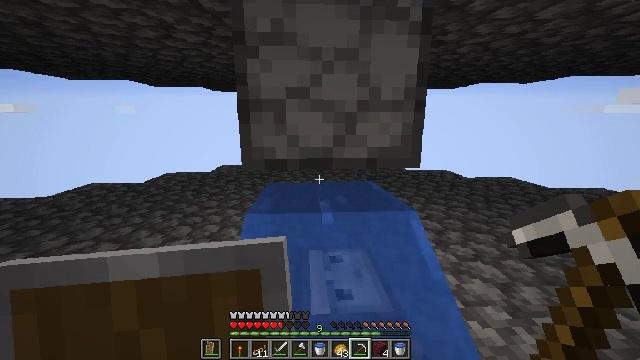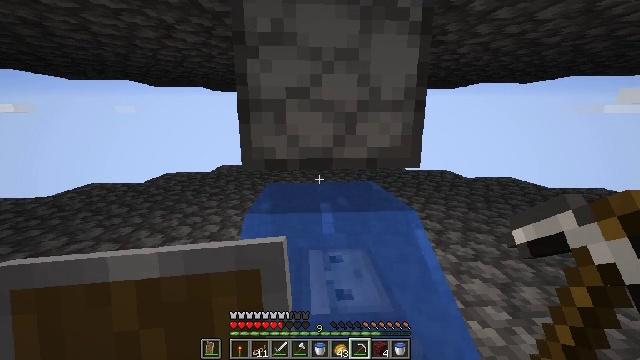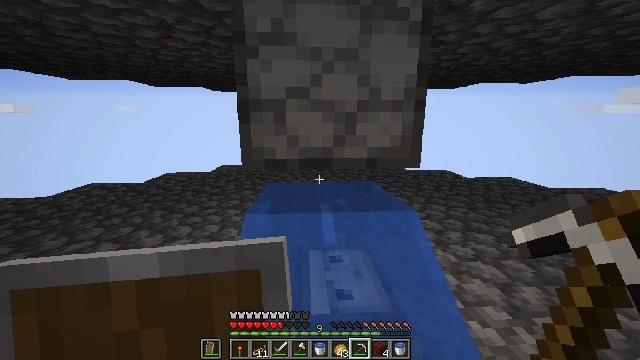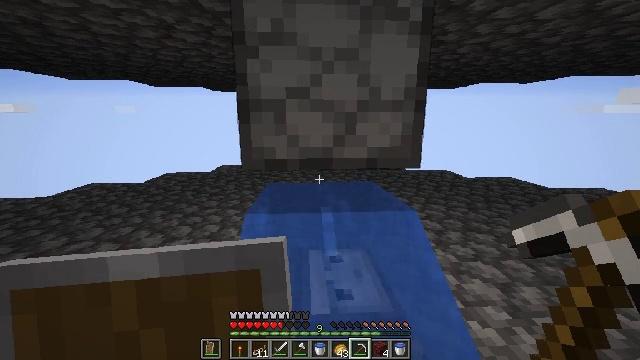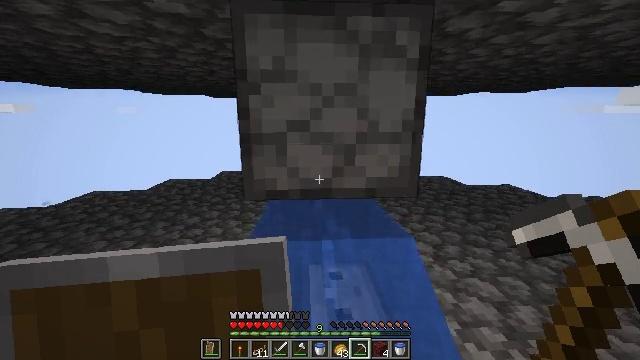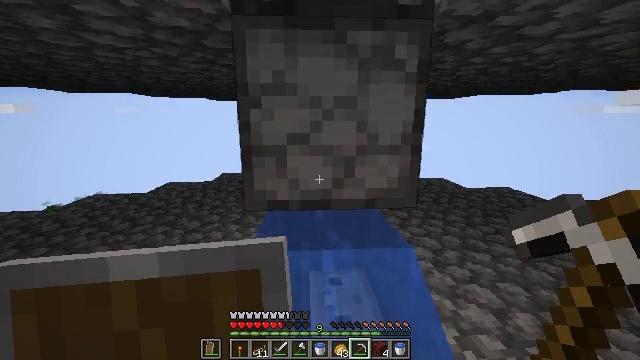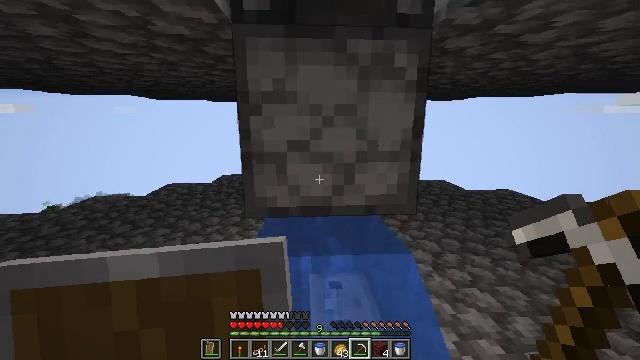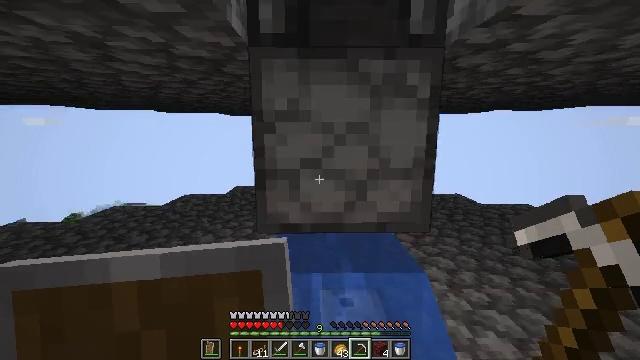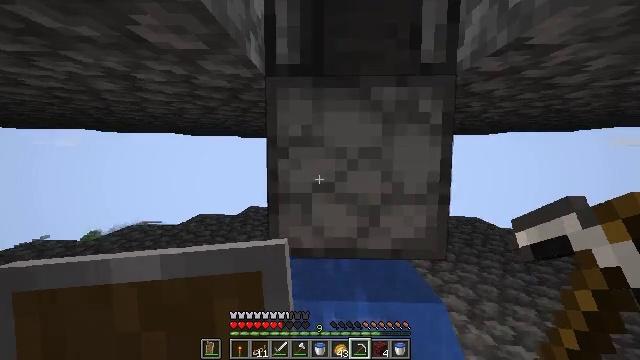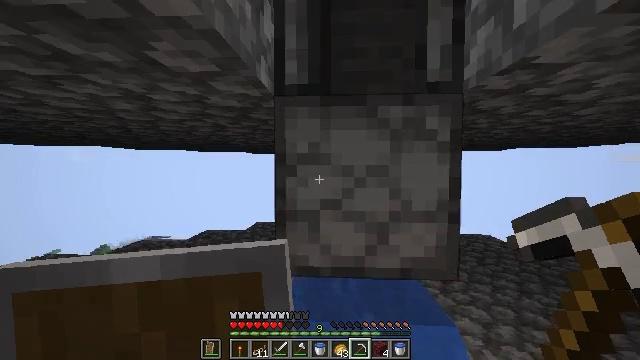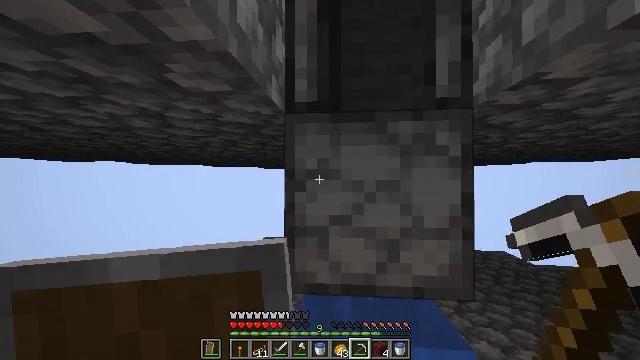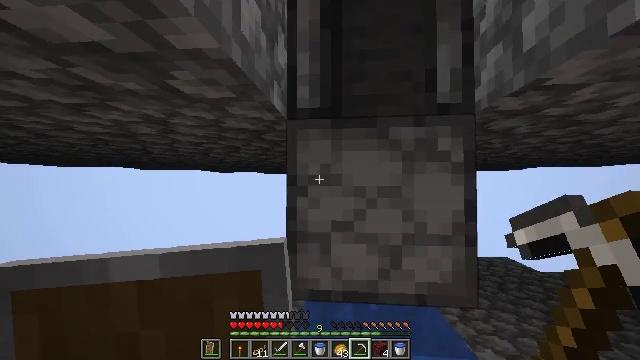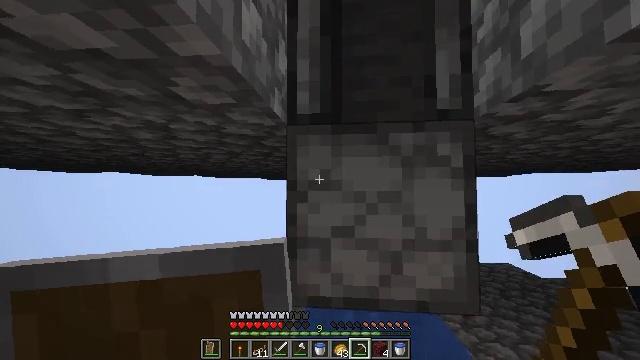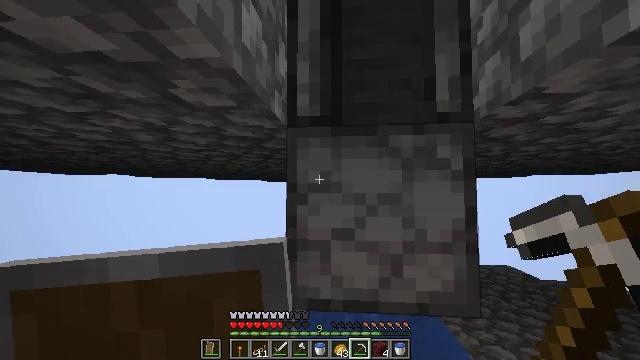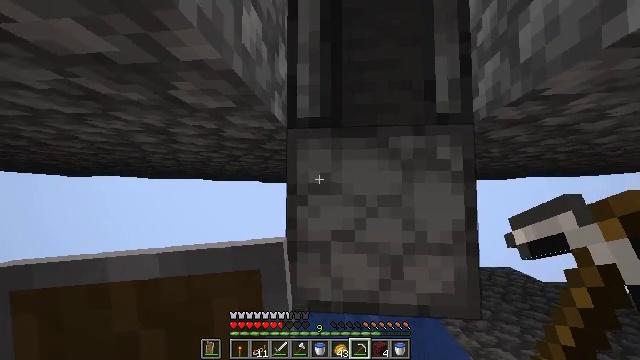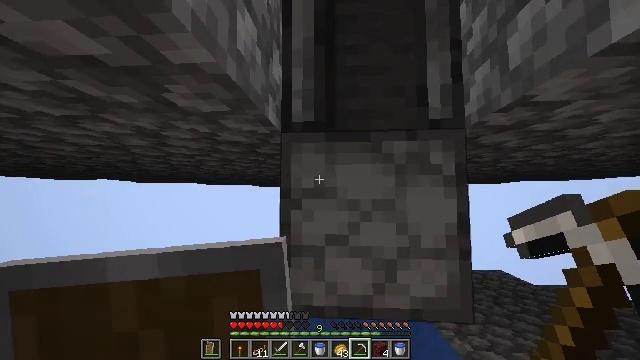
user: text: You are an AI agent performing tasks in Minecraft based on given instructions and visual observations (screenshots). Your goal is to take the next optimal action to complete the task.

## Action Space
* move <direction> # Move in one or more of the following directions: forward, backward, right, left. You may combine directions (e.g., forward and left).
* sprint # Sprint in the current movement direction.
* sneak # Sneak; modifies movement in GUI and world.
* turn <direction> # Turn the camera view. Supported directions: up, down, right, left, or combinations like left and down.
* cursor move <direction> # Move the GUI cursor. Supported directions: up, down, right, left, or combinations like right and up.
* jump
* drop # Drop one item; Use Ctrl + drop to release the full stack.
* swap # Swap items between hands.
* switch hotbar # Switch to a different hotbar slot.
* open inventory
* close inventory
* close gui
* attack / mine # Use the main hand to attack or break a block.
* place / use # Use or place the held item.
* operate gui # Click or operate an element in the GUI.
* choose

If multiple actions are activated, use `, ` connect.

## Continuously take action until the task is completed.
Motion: motion action
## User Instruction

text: Retrieve the dispenser by attacking it.
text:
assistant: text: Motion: sneak
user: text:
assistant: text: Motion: sneak
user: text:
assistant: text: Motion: no_op
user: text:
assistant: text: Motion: no_op
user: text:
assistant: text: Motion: no_op
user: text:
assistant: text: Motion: no_op
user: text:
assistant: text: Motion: turn left and up
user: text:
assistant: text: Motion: turn left and up
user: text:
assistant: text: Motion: turn left and up
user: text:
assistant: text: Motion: turn left and up
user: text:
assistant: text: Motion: turn up
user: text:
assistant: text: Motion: turn up
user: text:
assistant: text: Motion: no_op
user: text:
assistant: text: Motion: no_op
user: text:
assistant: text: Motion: turn right
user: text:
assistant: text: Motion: turn right
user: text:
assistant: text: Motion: turn right
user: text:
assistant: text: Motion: turn right
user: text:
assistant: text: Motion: no_op
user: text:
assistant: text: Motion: no_op
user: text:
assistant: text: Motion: no_op
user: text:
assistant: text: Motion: no_op
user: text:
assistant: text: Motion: turn down
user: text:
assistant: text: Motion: no_op
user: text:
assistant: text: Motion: attack / mine
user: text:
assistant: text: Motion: attack / mine
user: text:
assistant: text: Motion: attack / mine
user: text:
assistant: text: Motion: attack / mine
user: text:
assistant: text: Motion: attack / mine
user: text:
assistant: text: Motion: attack / mine